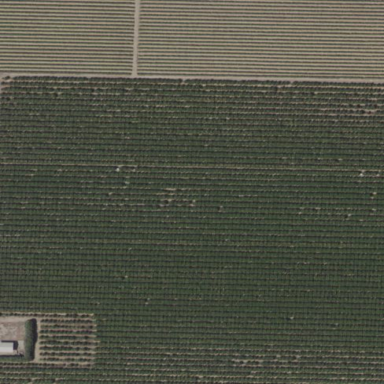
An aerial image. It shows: Beautiful vineyard in the countryside.